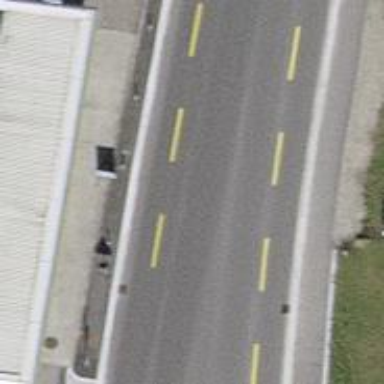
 equipped with cycle lane on both sides."